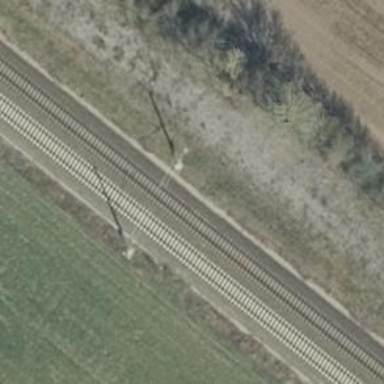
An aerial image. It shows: Milestone along the railway with catenary mast.